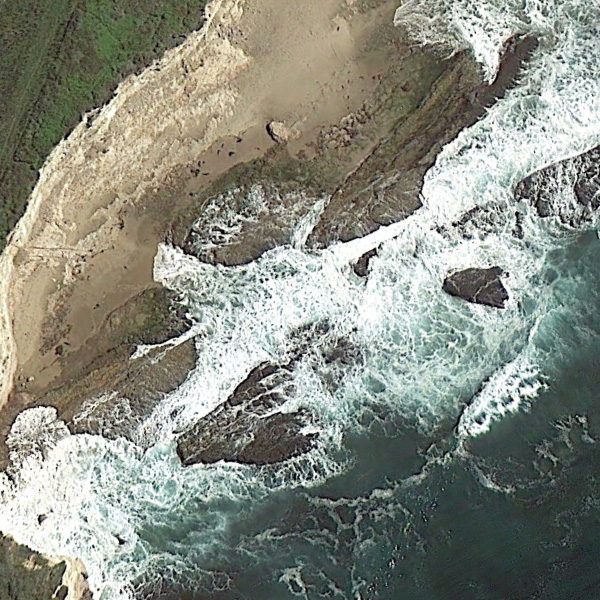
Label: Beach